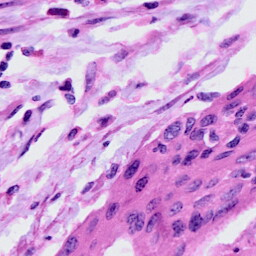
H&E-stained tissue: Cervix